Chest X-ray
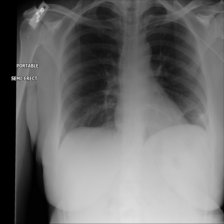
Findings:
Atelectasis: positive
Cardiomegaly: negative
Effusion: negative
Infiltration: negative
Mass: negative
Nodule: negative
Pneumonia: negative
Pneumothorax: negative
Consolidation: negative
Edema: negative
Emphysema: negative
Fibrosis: negative
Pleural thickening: negative
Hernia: negative